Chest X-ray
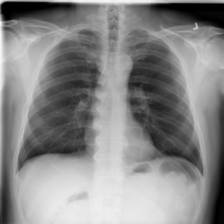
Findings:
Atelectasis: negative
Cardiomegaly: negative
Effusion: negative
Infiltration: negative
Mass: negative
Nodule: negative
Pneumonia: negative
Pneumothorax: negative
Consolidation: negative
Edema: negative
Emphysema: negative
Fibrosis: negative
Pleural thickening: negative
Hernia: negative